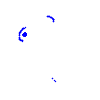
Particle: pion